Interaction volume radius: 10 \u00c5
Interaction volume height: 10 \u00c5
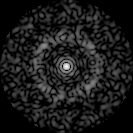
Disorder parameter: 0.8117